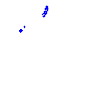
Particle: proton